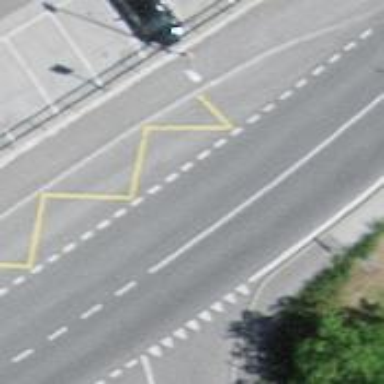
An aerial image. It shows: Bus stop with sheltered platform for public transport.